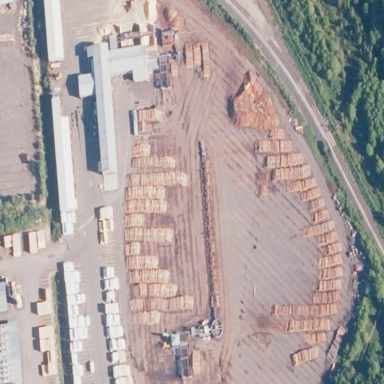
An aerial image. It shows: Industrial area with sawmill.